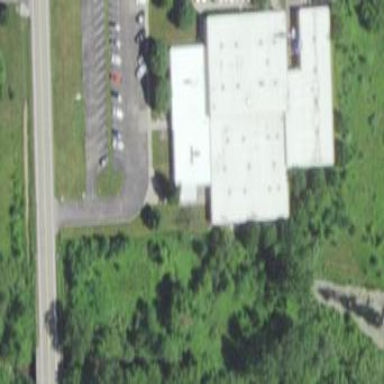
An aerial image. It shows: Industrial building.